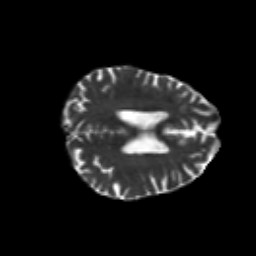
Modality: T2w
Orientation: axial
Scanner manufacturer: siemens
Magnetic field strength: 3 T
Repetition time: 6.8 s
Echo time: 0.093 s